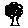
Label: tree